Question: I am trying to understand more deeply the instruction selection process in llvm and for that I am debuging step-by-step the CodeGenAndEmitDAG function. I have printed a small function (see below) just before the combine step - the first step in the above function. In the graph I see blue lines and it seems that they are always pointing at "ch" , which I think means "other" machine value type. What I don't understand is the meaning of the blue lines... what is this dependency ? And, am I right about the meaning of "ch" ? is it "other" ?
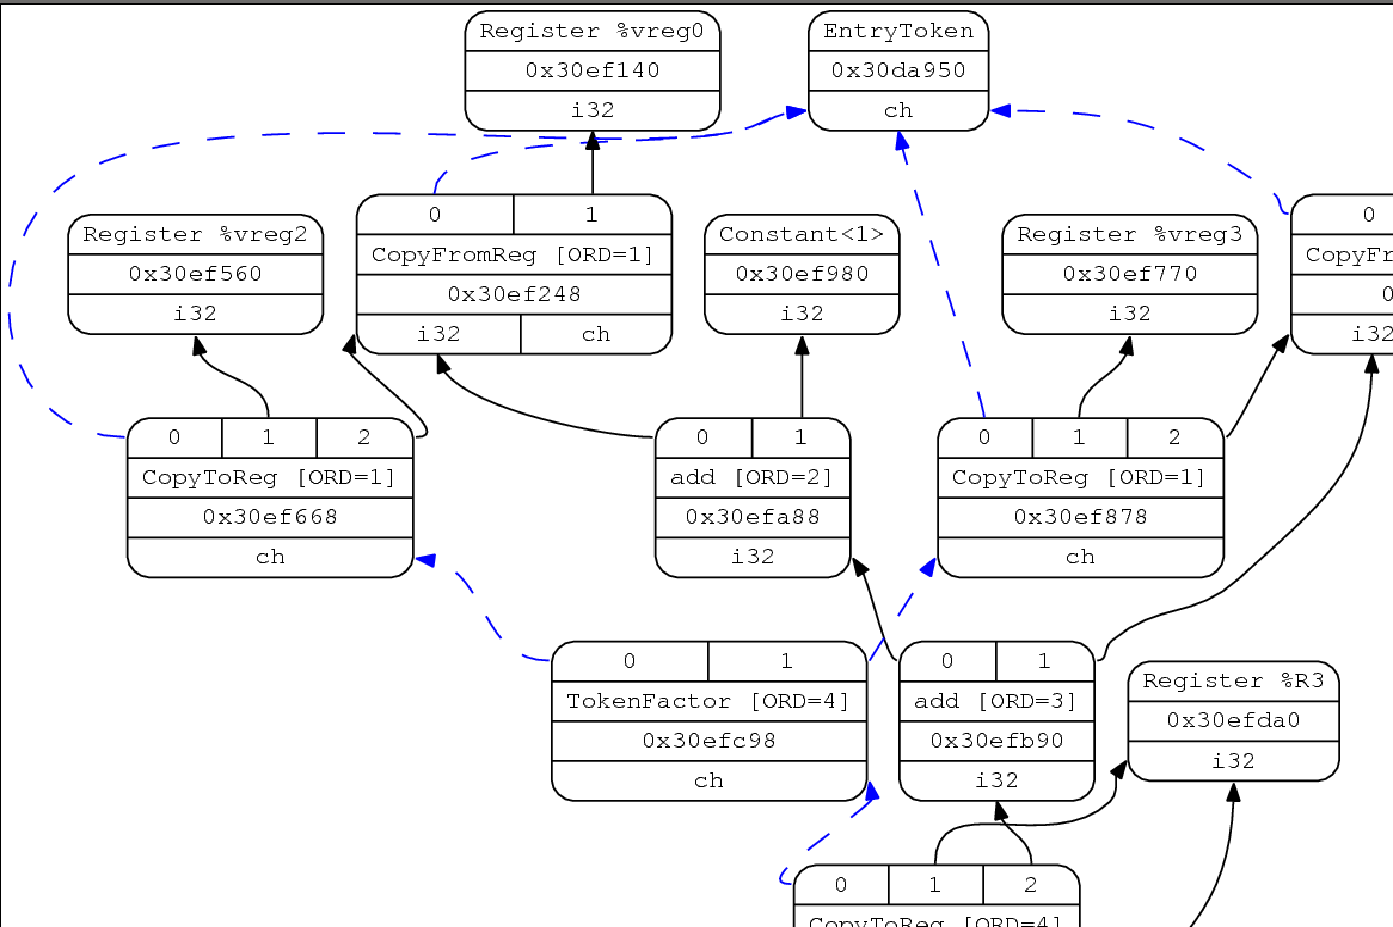
Answer: Dashed blue arrows represent non-dataflow dependencies between
instructions and enforce specific order between them. For example,
stores and loads which may access the same memory shouldn't be reordered,
though there's no data dependency between them. In such cases blue
arrows are used to represent such hidden dependency. These blue arrows
consume chain values (ch) of type 'Other'.
Every DAG has a special 'EntryToken' of type 'Other' which supplies
the initial chain value for the basic block.
Consider the following example. Notice the control dependency (blue arrow) between load and store because they're allowed to point to the same memory. Also notice the red arrow (Glue) which glues two instructions together.
'''
int foo(int *a, int *b) {
a[0] = 42;
return b[0];
}
'''